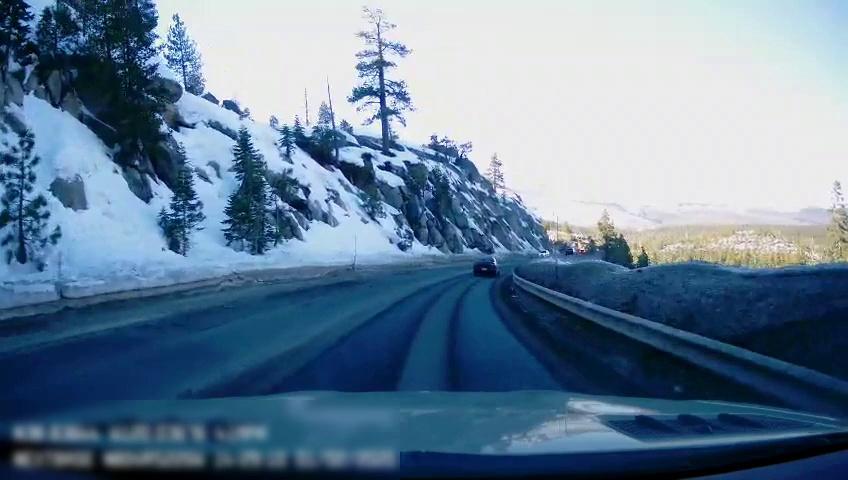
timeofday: Day
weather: Sunny
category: Drivable Space
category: Vehicles | SUV
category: Vehicles | Car
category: Lanes | Opposite Lane